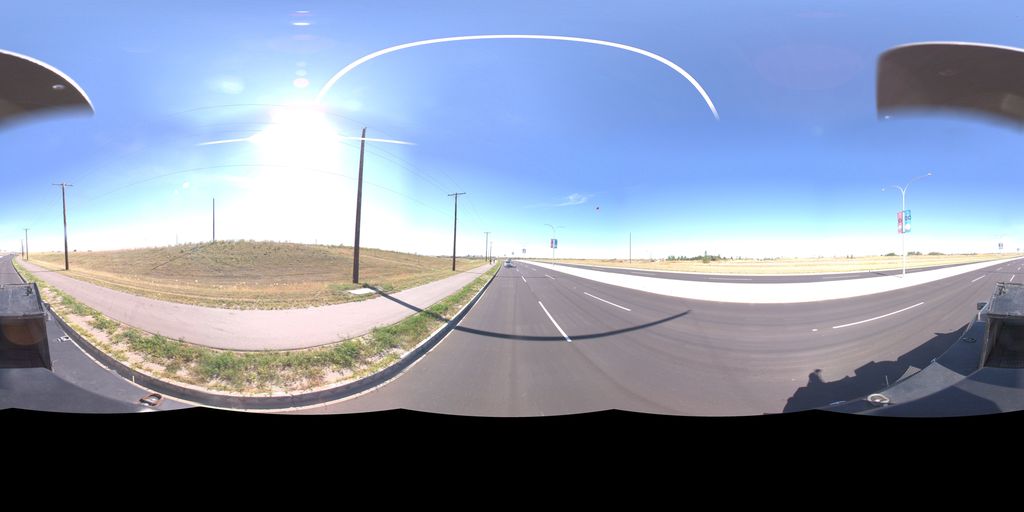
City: saskatoon